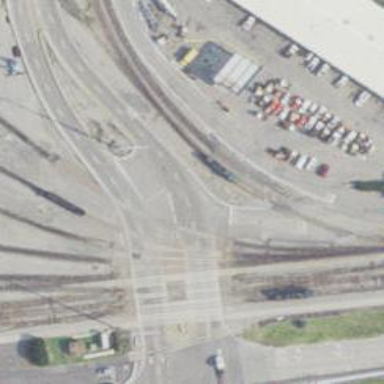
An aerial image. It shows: Railway level crossing.